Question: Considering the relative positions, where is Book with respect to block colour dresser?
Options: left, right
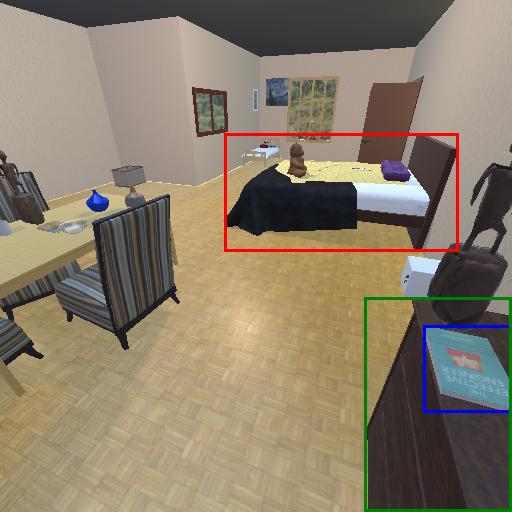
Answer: left